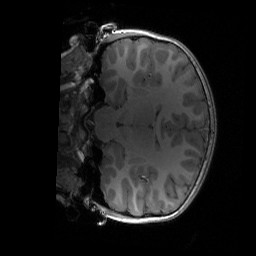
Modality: T1w
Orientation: coronal
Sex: female
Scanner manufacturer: siemens
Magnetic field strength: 3 T
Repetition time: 1.9 s
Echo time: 0.00243 s